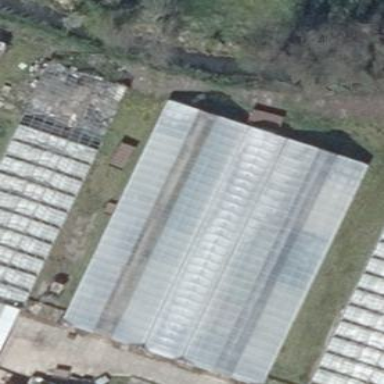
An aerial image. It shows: Greenhouse.